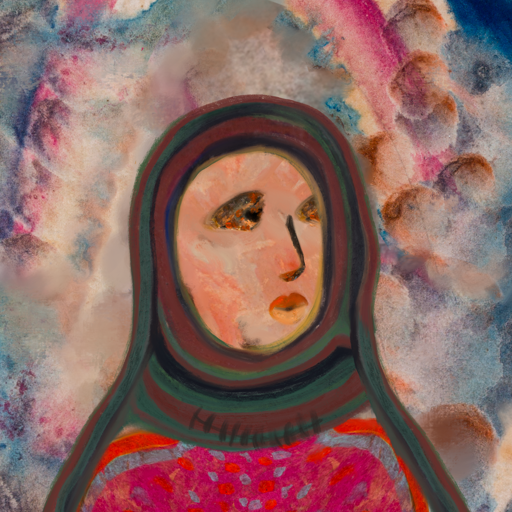
Background: Rupkatha, Head And Neck Side: Roy_Bahadur, Face Side: Gypsy_Queen, Bust: Sisters, Hair Side: Blank, Head Accessory: After_Raid_Scarf, Second Necklace: Blank, Necklace: In_The_Sun, Baby: Blank